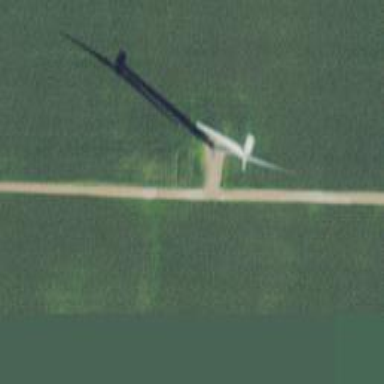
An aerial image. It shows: Wind generator powered by wind turbine.